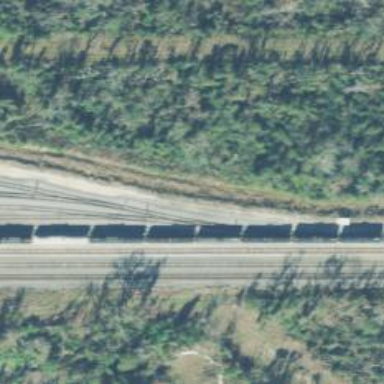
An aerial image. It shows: Railway yard used for servicing trains.